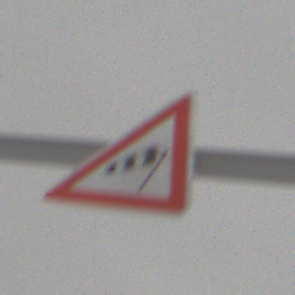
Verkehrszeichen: SeitenwindVonRechts
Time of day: MorningAfternoon
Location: Outdoor (Nature)
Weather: Overcast
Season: Winter
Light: Natural